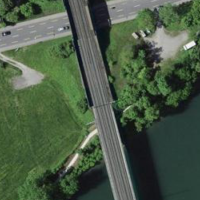
EUNIS habitat code: 53
Species observed at this site:
Urtica dioica